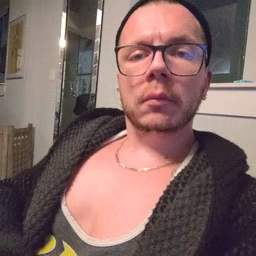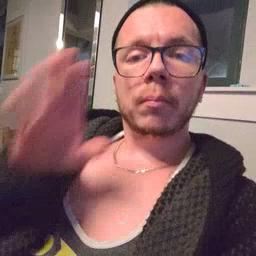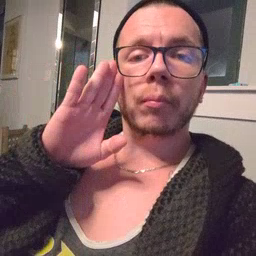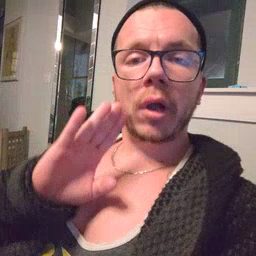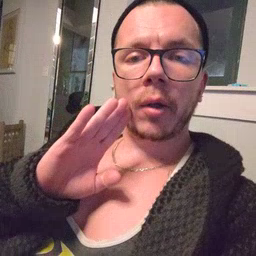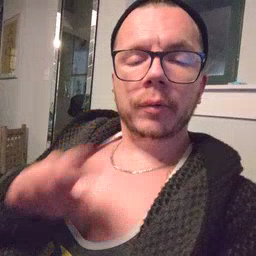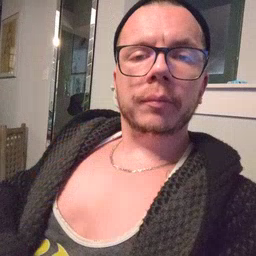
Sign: brown